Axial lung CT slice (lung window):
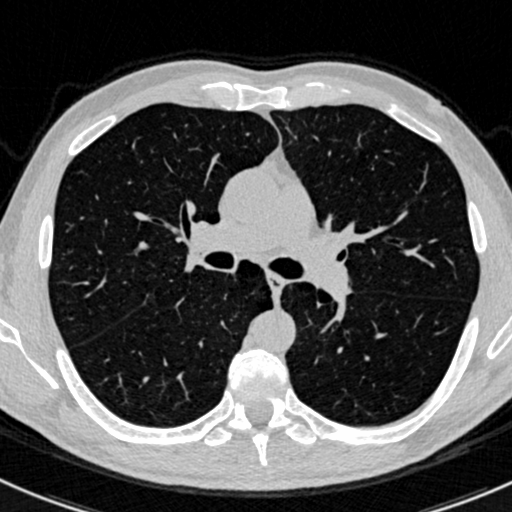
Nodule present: no